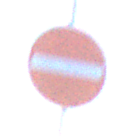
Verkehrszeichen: VerbotDerEinfahrt
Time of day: SunriseSunset
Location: Outdoor (Nature)
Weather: PartlyCloudy
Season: NotSpecified
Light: Natural